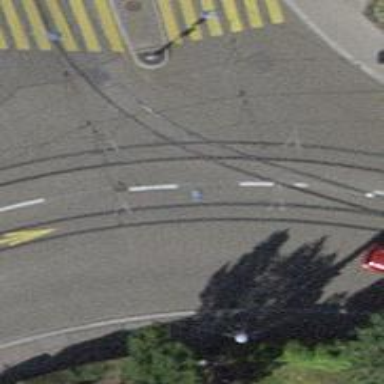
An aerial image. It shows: Railway crossing.